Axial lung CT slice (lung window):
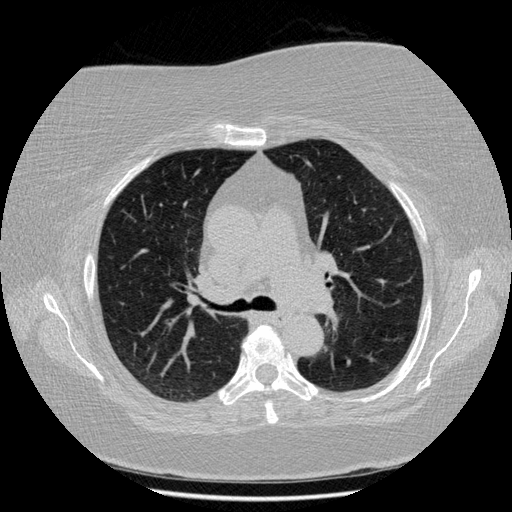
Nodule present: yes
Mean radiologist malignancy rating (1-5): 2.667